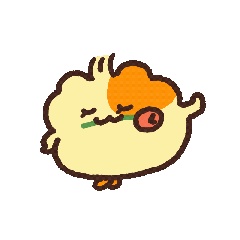
Label: others